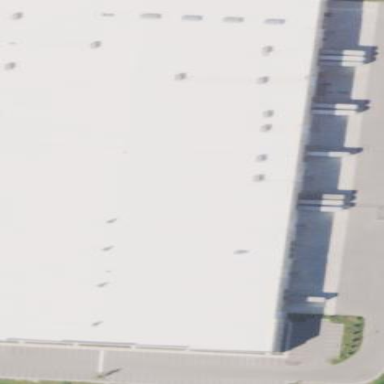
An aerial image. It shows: Warehouse building.